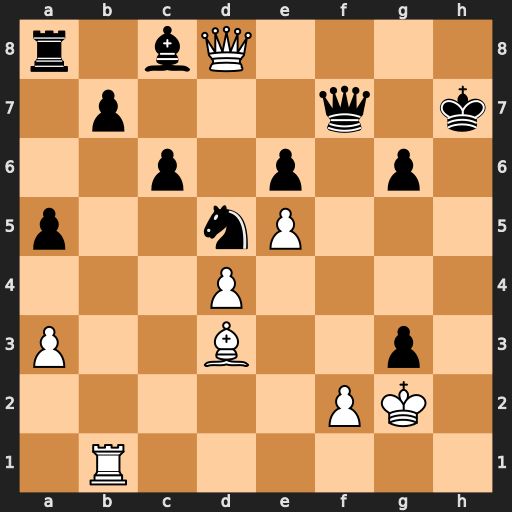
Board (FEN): r1bQ4/1p3q1k/2p1p1p1/p2nP3/3P4/P2B2p1/5PK1/1R6
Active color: w
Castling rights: -
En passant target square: -
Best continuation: Rh1+ Kg7 Qh8#